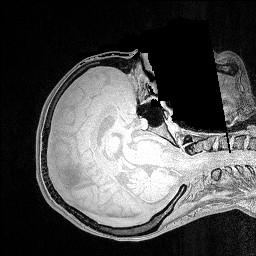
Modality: FLASH
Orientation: axial
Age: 24
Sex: female